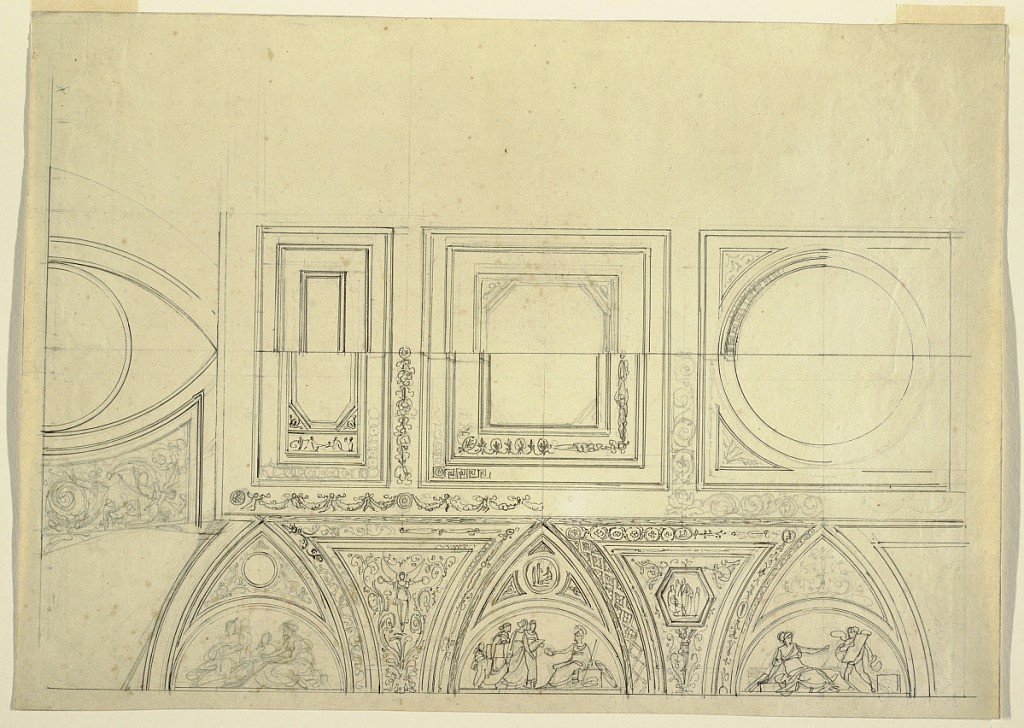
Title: Vaulted Ceiling with Alternative Designs
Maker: Felice Giani, Italian, 1758–1823
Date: ca. 1750
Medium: Pen and ink over traces of graphite on greyish laid paper
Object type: Drawing
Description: Row of big coffers of various design, supported by pointed arches separated by spandrels. Representations in lunettes, at bottom of arches, reference to Athena as protector of arts. Candelabrum motifs in spandrels.